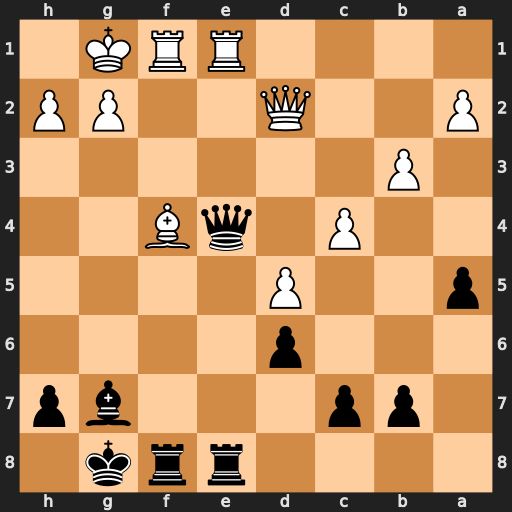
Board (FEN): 4rrk1/1pp3bp/3p4/p2P4/2P1qB2/1P6/P2Q2PP/4RRK1
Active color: b
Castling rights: -
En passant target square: -
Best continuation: Bd4+ Kh1 Rxf4 Qxf4 Qxe1